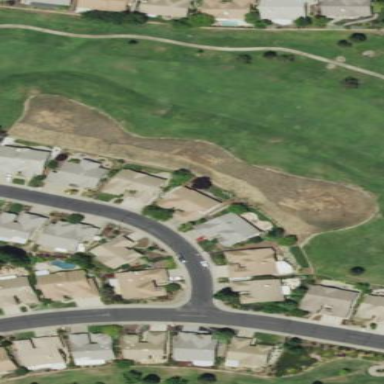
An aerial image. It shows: Rough area on grassy golf course.